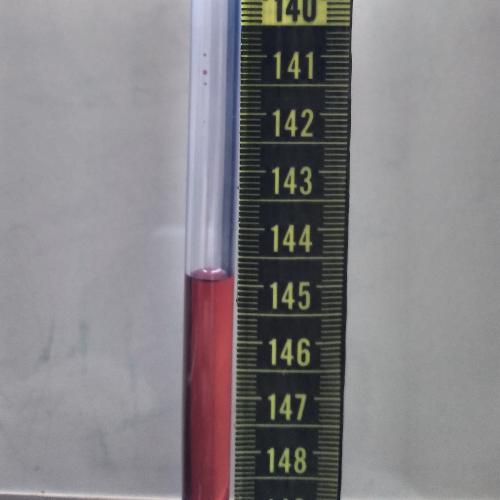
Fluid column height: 144.9 cm